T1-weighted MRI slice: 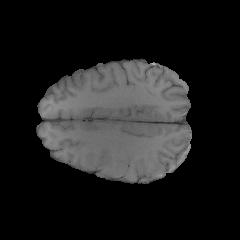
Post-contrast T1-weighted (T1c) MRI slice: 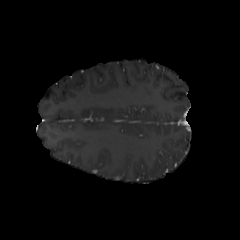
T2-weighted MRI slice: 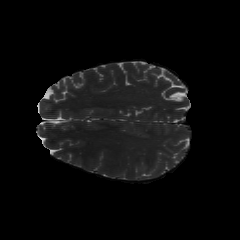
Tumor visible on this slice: no